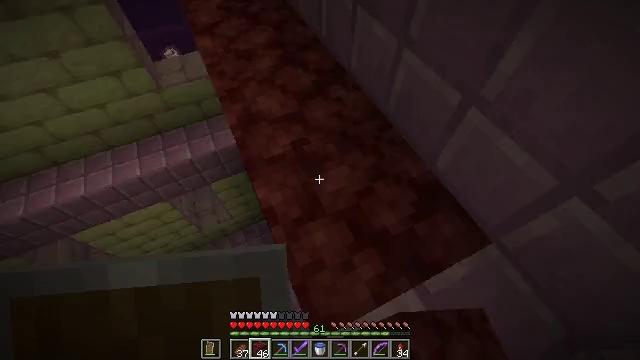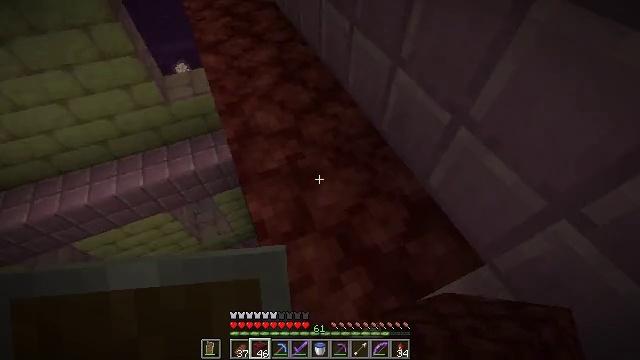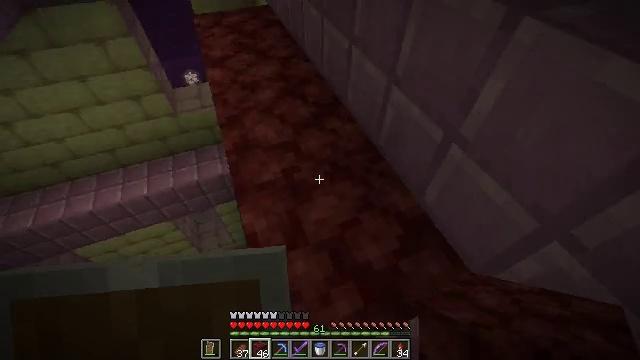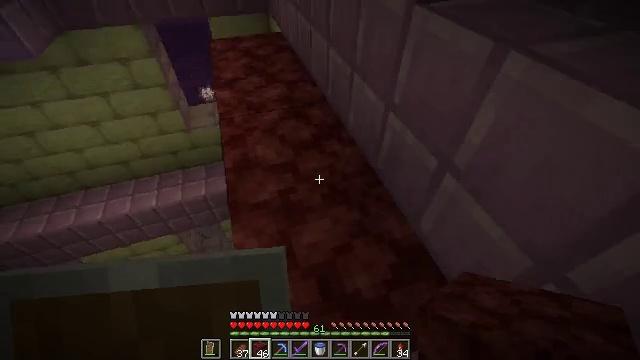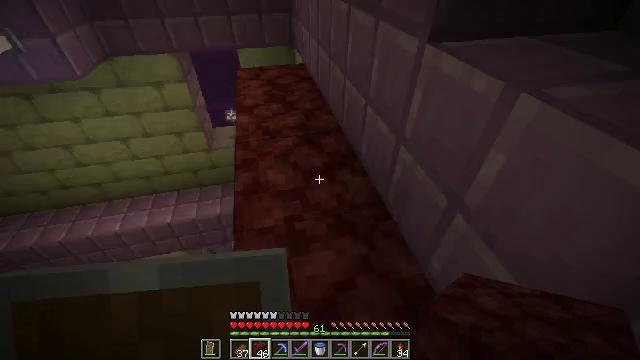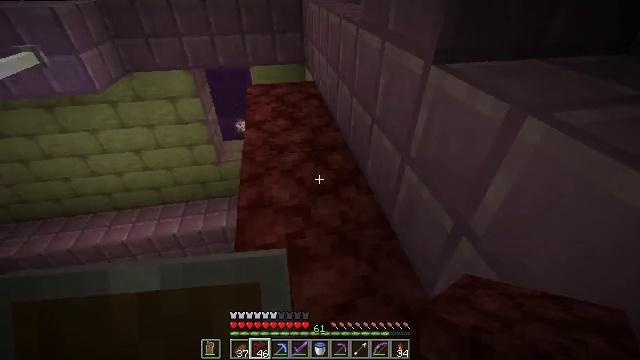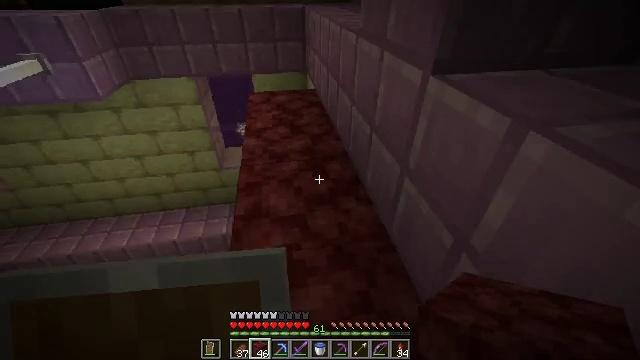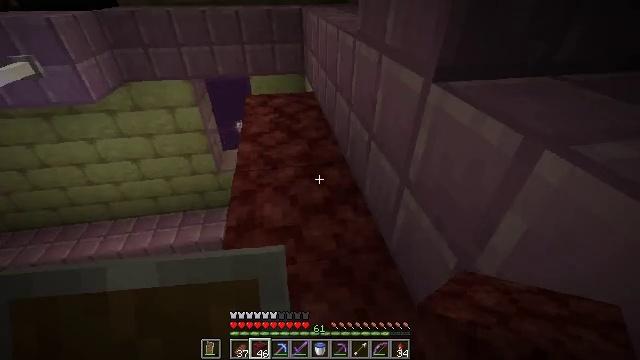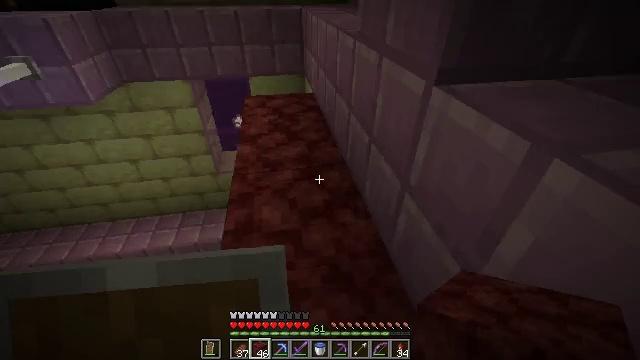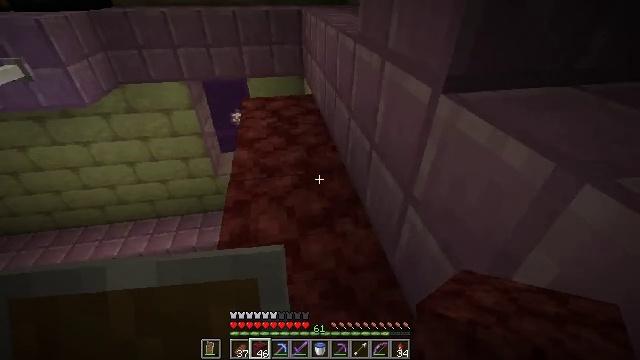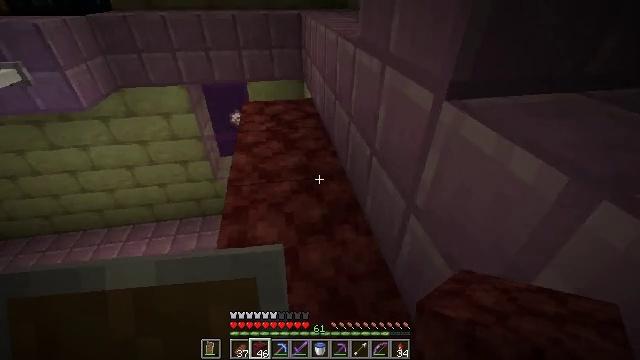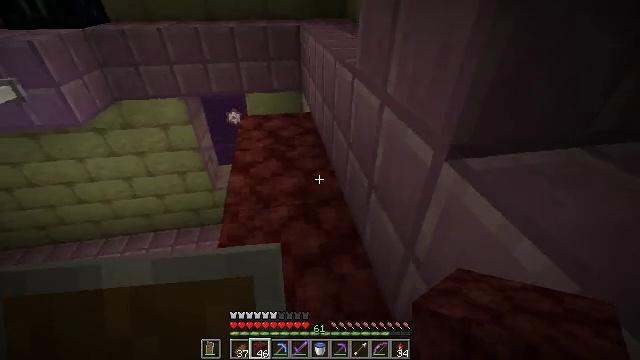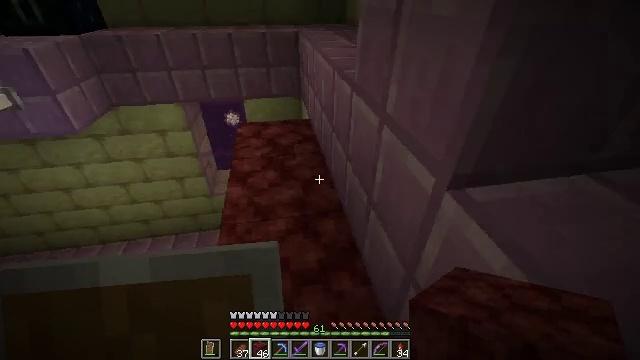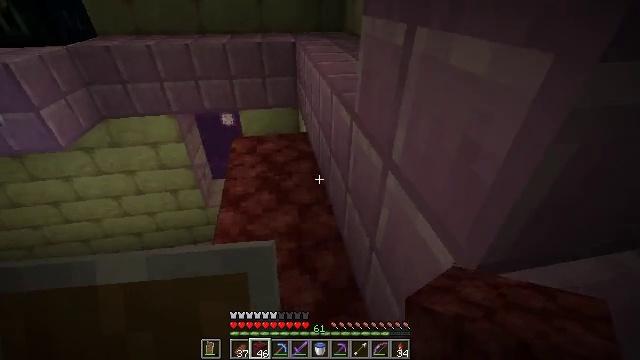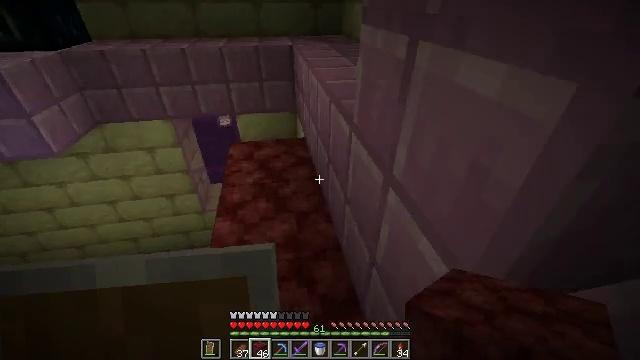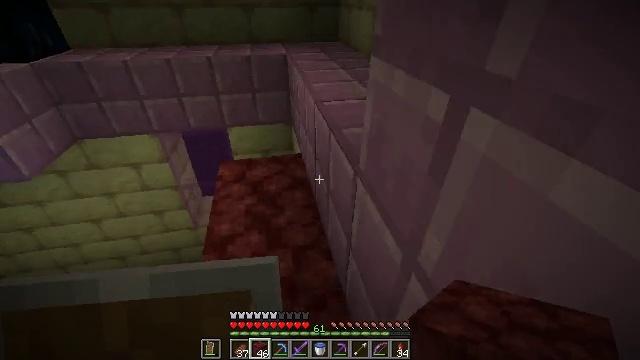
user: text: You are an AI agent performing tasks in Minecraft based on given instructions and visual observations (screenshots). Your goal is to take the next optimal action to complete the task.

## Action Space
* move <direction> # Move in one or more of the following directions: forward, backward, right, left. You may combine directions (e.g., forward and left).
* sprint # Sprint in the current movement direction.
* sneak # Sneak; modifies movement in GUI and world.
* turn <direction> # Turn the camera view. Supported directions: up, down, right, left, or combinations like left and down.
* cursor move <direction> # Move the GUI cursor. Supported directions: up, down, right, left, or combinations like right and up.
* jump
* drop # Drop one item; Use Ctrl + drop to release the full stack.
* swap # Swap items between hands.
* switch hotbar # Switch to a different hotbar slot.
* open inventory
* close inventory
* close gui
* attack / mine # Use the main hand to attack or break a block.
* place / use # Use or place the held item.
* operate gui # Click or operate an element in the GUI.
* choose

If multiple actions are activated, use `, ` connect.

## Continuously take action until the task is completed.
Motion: motion action
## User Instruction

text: Mine a chest to move it.
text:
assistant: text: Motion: move right, sneak, turn left and up
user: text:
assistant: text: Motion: move right, sneak, turn left and up
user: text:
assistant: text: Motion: move forward and move right, sneak, turn left and up
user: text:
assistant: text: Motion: move forward and move right, sneak, turn left and up
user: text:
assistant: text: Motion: move forward, sneak, turn left and up
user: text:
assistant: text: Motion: move forward, sneak, turn up
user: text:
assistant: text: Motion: move forward, sneak
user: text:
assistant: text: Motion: move forward, sneak
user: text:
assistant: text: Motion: move forward, sneak
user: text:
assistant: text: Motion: move forward
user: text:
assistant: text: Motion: move forward
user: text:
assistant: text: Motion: move forward
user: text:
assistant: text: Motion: move forward
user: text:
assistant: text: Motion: move forward
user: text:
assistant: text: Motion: move forward
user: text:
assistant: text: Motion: move forward
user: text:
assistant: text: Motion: move forward
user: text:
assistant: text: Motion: no_op
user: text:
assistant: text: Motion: no_op
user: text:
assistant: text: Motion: no_op
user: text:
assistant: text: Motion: turn down
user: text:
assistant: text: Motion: no_op
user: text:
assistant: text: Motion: no_op
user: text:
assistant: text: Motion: no_op
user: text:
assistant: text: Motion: move forward, turn right
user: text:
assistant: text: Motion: move forward, turn right
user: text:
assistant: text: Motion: move forward
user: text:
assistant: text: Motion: move forward, jump
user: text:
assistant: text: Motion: move forward, jump
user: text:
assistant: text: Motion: move forward, jump